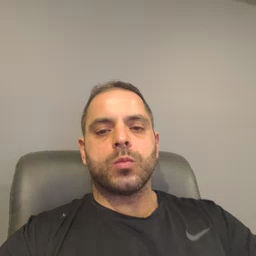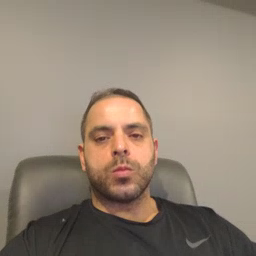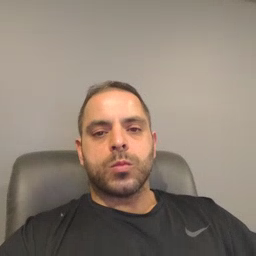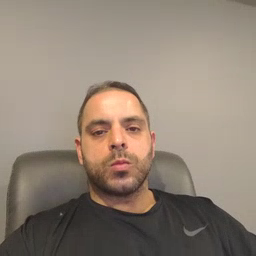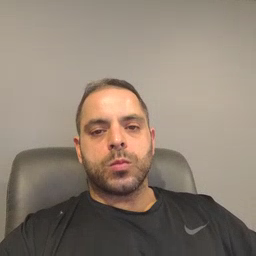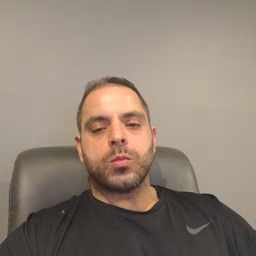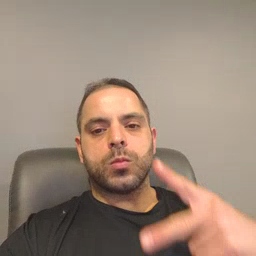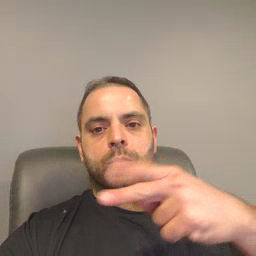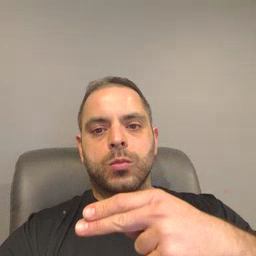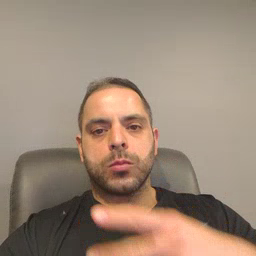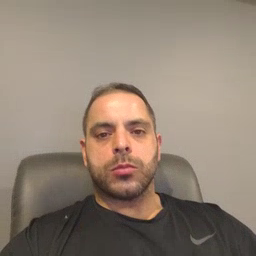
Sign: cut